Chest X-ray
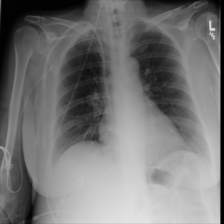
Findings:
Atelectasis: negative
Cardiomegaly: negative
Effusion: negative
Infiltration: negative
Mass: negative
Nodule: negative
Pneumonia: negative
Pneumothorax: negative
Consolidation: negative
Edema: negative
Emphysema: negative
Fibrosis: negative
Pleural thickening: negative
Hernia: negative